Question: I have been trying to write this simple logic of deleting a row from the gridview and from the SQL database of the selected row, but keep getting a null reference to cell, which has the primary key [ID] in a field.
Here's my html:
'''
<asp:GridView ID="grvInventoryEdit" runat="server" BackColor="White" onrowdeleting="grvInventoryEdit_RowDeleting"
onrowediting="grvInventoryEdit_RowEditing"
onrowupdating="grvInventoryEdit_RowUpdating">
<Columns>
<asp:CommandField ShowEditButton="True" />
<asp:CommandField ShowDeleteButton="True" /><asp:TemplateField HeaderText="Id">
<ItemTemplate>
<%#Eval("No")%>
</ItemTemplate>
<EditItemTemplate>
<asp:TextBox runat="server" ID="txtEditNo" ReadOnly="True" Text='<%#Eval("No")%>'></asp:TextBox>
</EditItemTemplate>
</asp:TemplateField>........ </Columns> </asp:GridView>
'''
And my back-end code for rowdeleting event is :
'''
protected void grvInventoryEdit_RowDeleting(object sender, GridViewDeleteEventArgs e)
{
TextBox id = (TextBox)grvInventoryEdit.Rows[e.RowIndex].FindControl("txtEditNo");
Asset asset = db.Assets.Single(a => a.No == Convert.ToInt32(id));
db.Assets.DeleteOnSubmit(asset);
db.SubmitChanges();
binddata();
}
'''
and when the event fires, this is what i am seeing while debugging:
I am not sure why i am getting a null value ,though, there is a value for that cell.
Could you tell me what i am doing wrong ?
Regards,
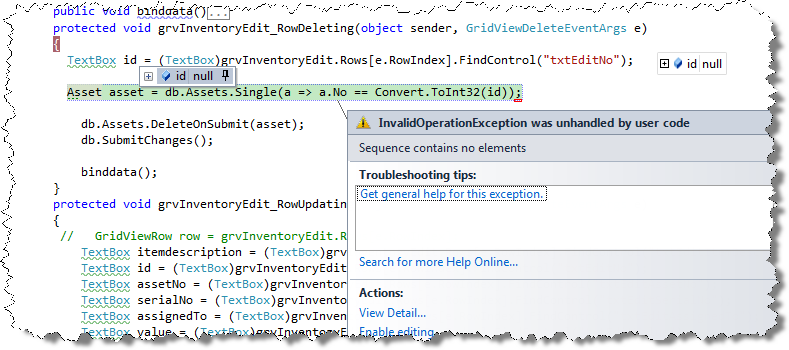
Answer: I guess, in my HTML, i have only the value that's bound to the item, is being displayed, and there are no textboxes in my '<ItemTemplate>', hence, it pulls null value. Whereas, in my '<EditItemTemplate>' there is a textbox, which can pull the value from the cell.
So I changed my HTML to this:
'''
<asp:TemplateField HeaderText="Id">
<ItemTemplate>'<asp:label runat="server" ID="lblEditNo" ReadOnly="True" Text='<%#Eval("No")%>'></asp:label>
</ItemTemplate>
<EditItemTemplate>
<asp:TextBox runat="server" ID="txtEditNo" ReadOnly="True" Text='<%#Eval("No")%>'></asp:TextBox>
</EditItemTemplate>
</asp:TemplateField>
'''
and no change in my codebehind, and this resolved the issue.